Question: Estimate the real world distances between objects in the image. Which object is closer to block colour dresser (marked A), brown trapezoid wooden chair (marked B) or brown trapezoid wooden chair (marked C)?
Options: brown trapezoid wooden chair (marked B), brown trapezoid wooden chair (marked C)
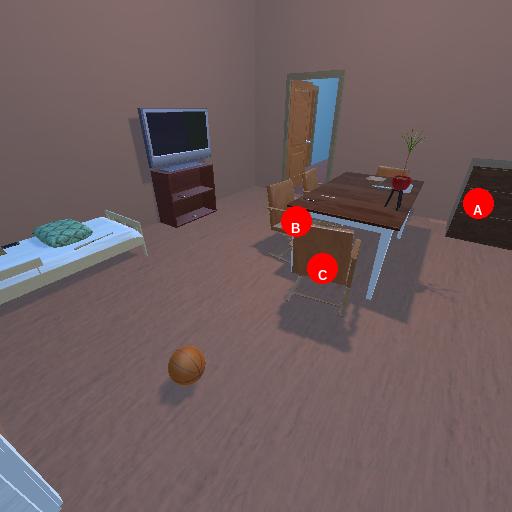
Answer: brown trapezoid wooden chair (marked B)